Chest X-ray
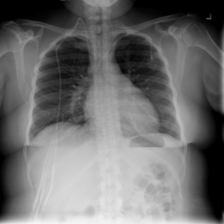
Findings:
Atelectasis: negative
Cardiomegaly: negative
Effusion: positive
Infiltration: positive
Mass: negative
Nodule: negative
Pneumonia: negative
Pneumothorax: negative
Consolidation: negative
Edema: negative
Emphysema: negative
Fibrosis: negative
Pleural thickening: negative
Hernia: negative